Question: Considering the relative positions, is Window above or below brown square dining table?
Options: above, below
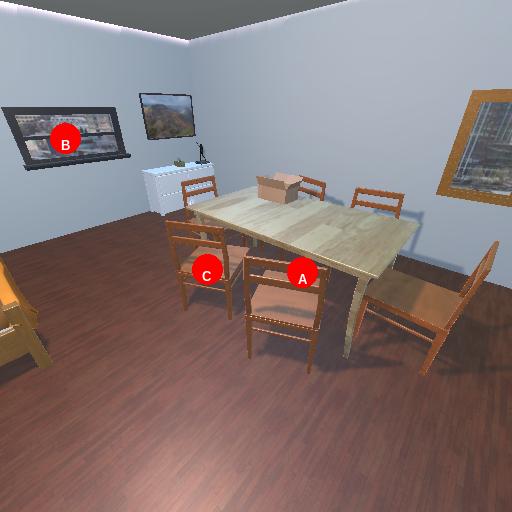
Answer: above